Field crop: maize
Growth stage: 2
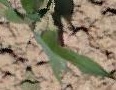
Species: maize